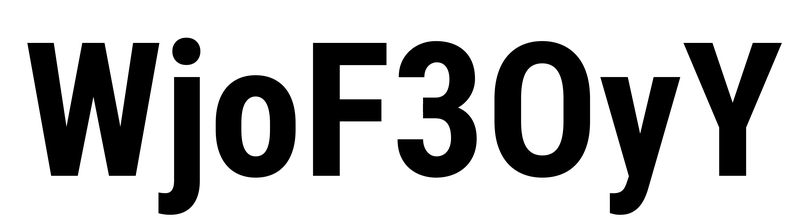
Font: Roboto_Condensed_Bold